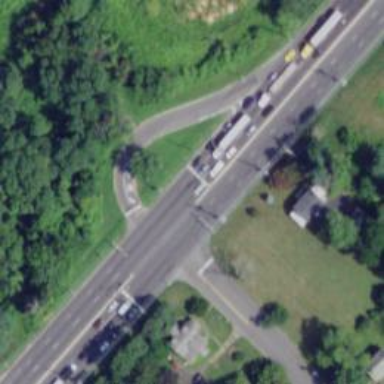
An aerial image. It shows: Trunk_link highway with jughandle junction.